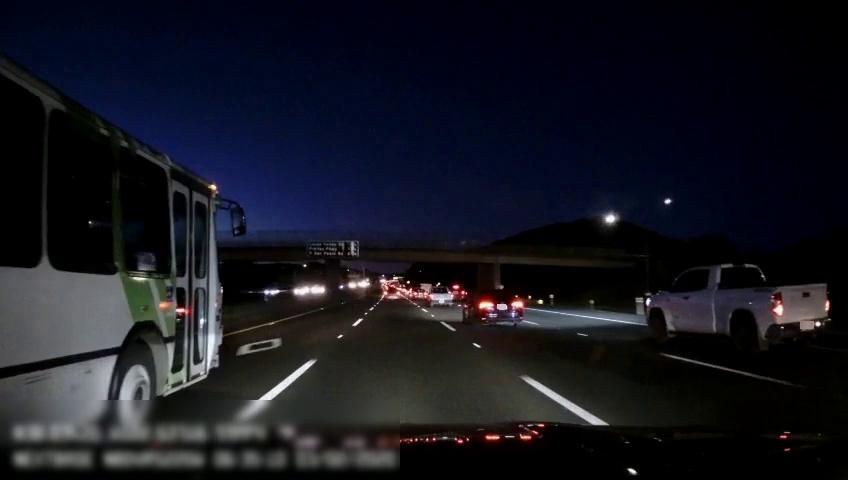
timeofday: Night
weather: Other
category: Drivable Space
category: Vehicles | SUV
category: Vehicles | Car
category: Vehicles | SUV
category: Vehicles | Truck
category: Vehicles | Truck
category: Vehicles | Other LV
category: Lanes | Alternate Lane
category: Lanes | Current Lane
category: Lanes | Current Lane
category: Lanes | Alternate Lane
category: Lanes | Alternate Lane
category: Traffic | Signs